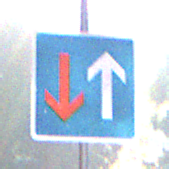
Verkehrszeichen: VorrangVorGegenverkehr
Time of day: MorningAfternoon
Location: Outdoor (Suburban)
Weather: Clear
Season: NotSpecified
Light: Natural